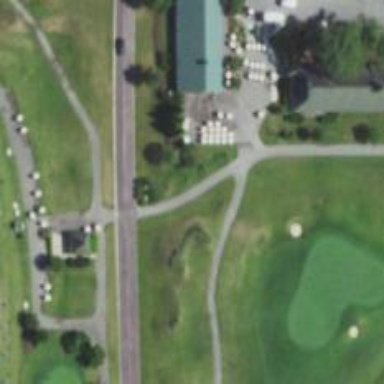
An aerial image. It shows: Service road designated as golf cart path.